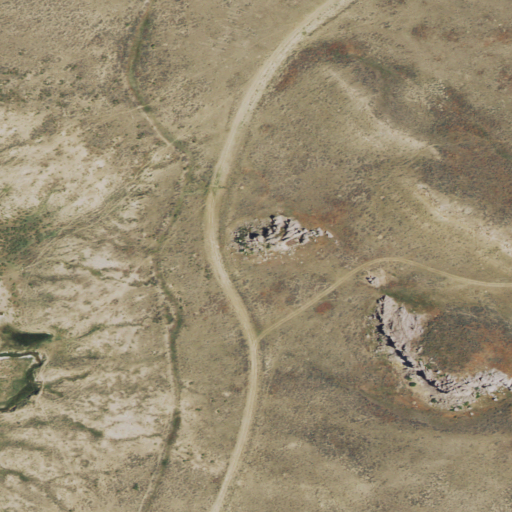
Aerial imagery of mountain in Wyoming named Fales Rocks containing shrub and open development